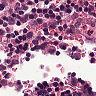
Metastatic tissue present: yes